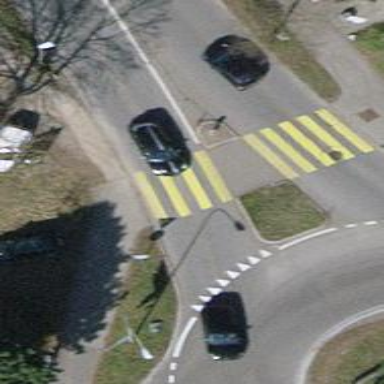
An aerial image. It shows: Uncontrolled crossing with pedestrian island.